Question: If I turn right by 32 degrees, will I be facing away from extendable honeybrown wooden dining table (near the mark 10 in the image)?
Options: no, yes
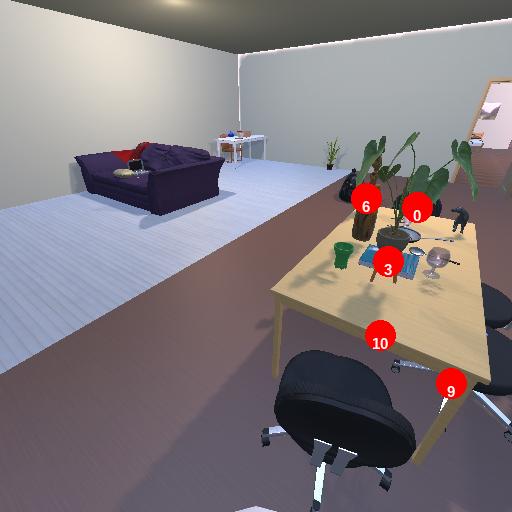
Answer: no